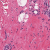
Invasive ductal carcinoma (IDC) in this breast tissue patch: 0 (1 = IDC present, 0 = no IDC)